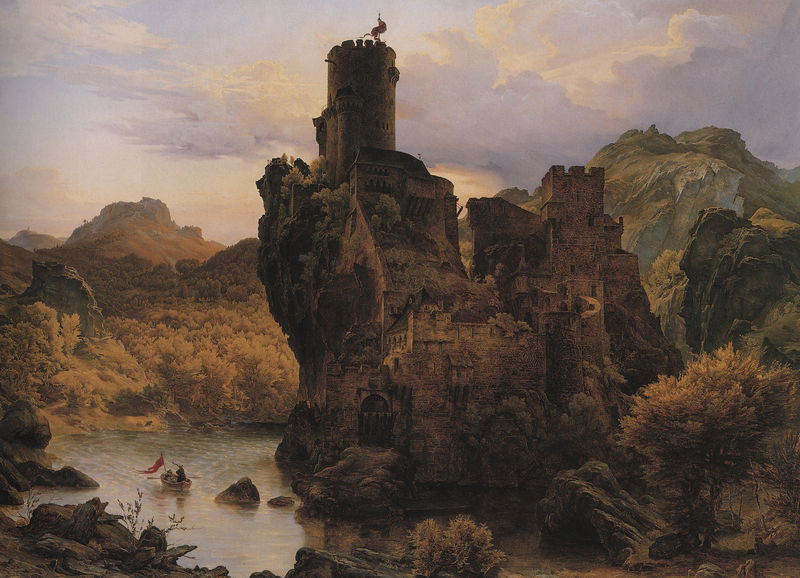
Titel: Das Felsenschloss
Künstler: Carl Friedrich Lessing
Standort: Düsseldorf
Institution: Kunstmuseum
Schlagwörter: baum, berg, blau, blätter, dunkel, felsen, gemälde, gestein, himmel, laub, mann, meer, schatten, wasser, weiß, wolken, bäume, fluss, gelb, grün, himmerl, landschaft, menschen, ocker, see, ufer, abend, braun, fenster, frankreich, grau, hintergrund, licht, männer, orange, schwarz, säule, tür, ausblick, dach, gebäude, rot, schloss, wolke, beige, malerei, schleife, barock, mensch, stein, steine, niederlande, dämmerung, ferne, gräser, horizont, hügel, morgen, natur, sonnenaufgang, wind, zweige, busch, büsche, gebüsch, gewässer, sonne, sträucher, insel, blatt, person, renaissance, tal, wald, boot, kahn, ruder, rund, turm, schiff, segel, strand, welle, wellen, ruhe, düster, naturalismus, perspektive, fahne, fischer, flagge, schiffer, berge, fels, gebirge, gipfel, klippen, dächer, mauer, abendsonne, bergkette, sonnenuntergang, monochrom, berglandschaft, massiv, steil, herbst, silhouette, romantik, banner, turner, woge, wogen, blue, men, oil, people, red, white, black, dark, france, green, old, painting, wall, windows, yellow, ruderboot, ruderer, rudern, oil painting, picture, pink, reflection, brown, abendrot, abendstimmung, tor, zinnen, klippe, eingang, ruine, burg, türme, schwimmen, festung, flusslandschaft, wälder, bedrohlich, niederländisch, ölmalerei, wimpel, nuit, wood, mauern, romantisch, classic, cliff, cloud, clouds, man, rock, rocks, sky, stone, tree, sonnenstrahlen, boat, building, hill, hills, lake, landscape, mountain, mountains, nature, sea, ship, shore, water, german, germany, horizon, houses, island, roof, sun, tower, trees, graben, fernsicht, macht, forest, light, river, bushes, dusk, entrance, plants, road, gegenlicht, castle, purple, ruin, ruins, shadow, realism, bird, burggraben, empor, romantic, rein, wolkem, british, sail, sailor, zerklüftet, flag, bergfried, chateau, zinne, geisterhaft, flags, human, lorelei, burgruine, kliff, paysage, rhein, burgtor, schießscharten, wehrbau, walls, brick, gate, prison, bott, art, england, sublime, donjon, medieval, switzerland, herbstlaub, bush, canoe, cole, peaks, pond, rote fahne, lessing, brush, forrest, sunset, canvas, paint, escape, dawn, duster, dragon, humans, fog, schidd, flussschleife, wasserburg, romatik, woke, moss, swamp, crags, body, ruines, turret, ekg, dangerous, terrain, lac, image, burg auf felsen, woods, sailboat, standard, journey, precipice, dee, fantasy, kapitan, lost, mach, moat, mood, gates, scenery, castles, fortress, söller, 19. jahrhundert, 1880, drawbridge, oars, dungeon, ronja räubertochter, carved, rhine, mysterious, jungle, roc, presipice, paddle, fine art, imperial, isolation, united states, medeival, kayak, boatr, rive, cluff, castle.gate, skies, 18.jhdt landschaftsmalerei ruine, red flag, mountaind, canoo, approach, skjy, dangerours